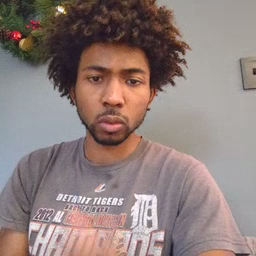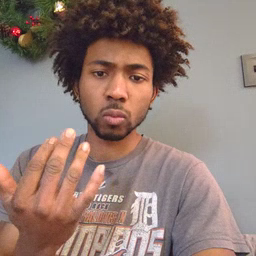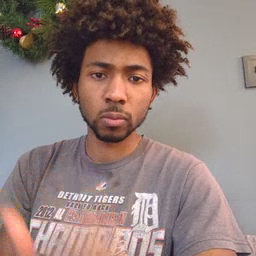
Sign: wait